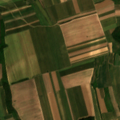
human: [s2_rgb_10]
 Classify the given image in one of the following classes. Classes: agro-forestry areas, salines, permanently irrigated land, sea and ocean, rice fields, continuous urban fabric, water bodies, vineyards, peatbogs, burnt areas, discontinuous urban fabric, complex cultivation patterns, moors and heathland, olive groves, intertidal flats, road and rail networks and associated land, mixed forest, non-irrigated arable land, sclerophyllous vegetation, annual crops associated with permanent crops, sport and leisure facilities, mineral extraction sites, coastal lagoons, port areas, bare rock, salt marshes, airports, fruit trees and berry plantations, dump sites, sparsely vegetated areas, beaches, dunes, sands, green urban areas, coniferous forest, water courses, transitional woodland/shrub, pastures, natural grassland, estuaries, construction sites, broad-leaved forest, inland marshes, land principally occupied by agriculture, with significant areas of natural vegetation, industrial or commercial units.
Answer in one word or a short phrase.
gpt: non-irrigated arable land, land principally occupied by agriculture, with significant areas of natural vegetation, broad-leaved forest